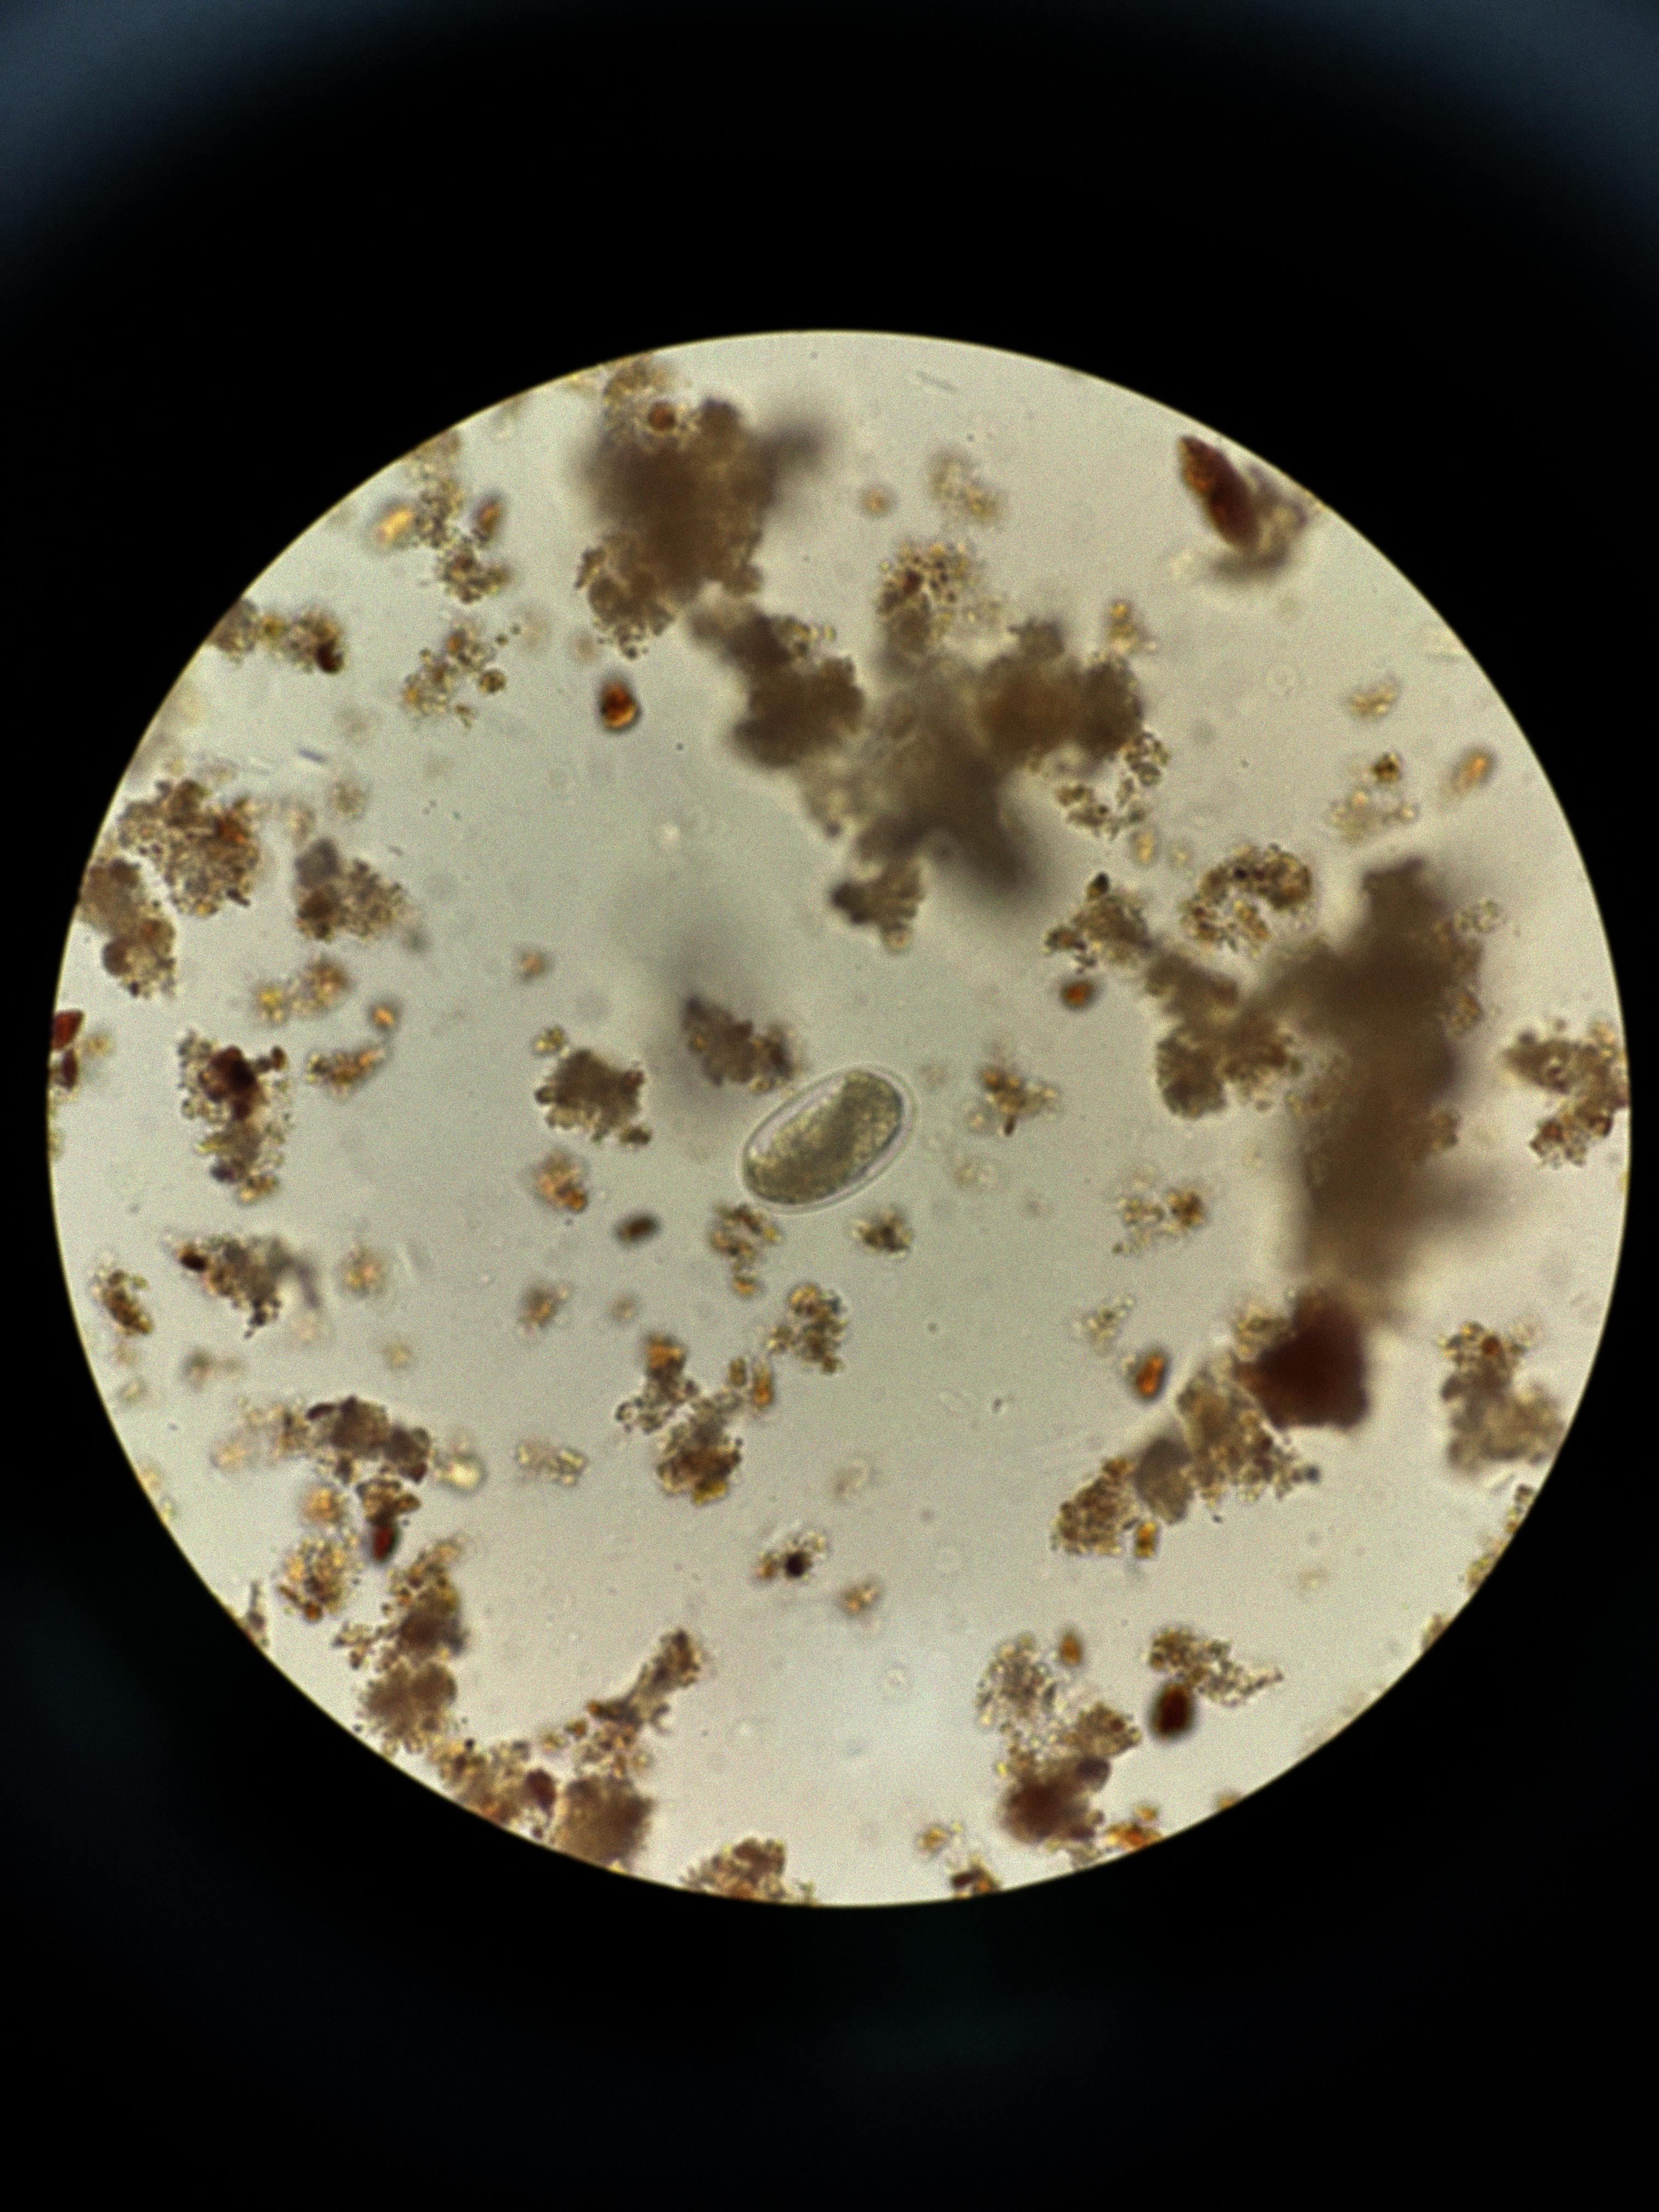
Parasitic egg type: Hookworm egg